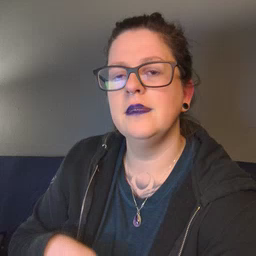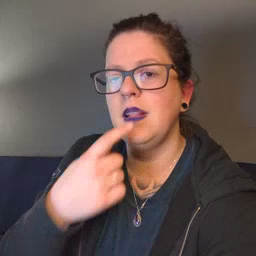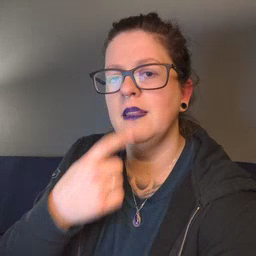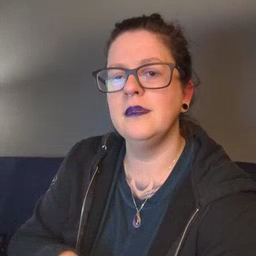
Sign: tongue